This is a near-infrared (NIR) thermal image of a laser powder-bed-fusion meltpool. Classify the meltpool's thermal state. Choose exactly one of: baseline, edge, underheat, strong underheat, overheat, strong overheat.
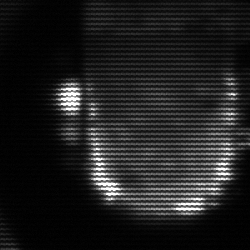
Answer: baseline